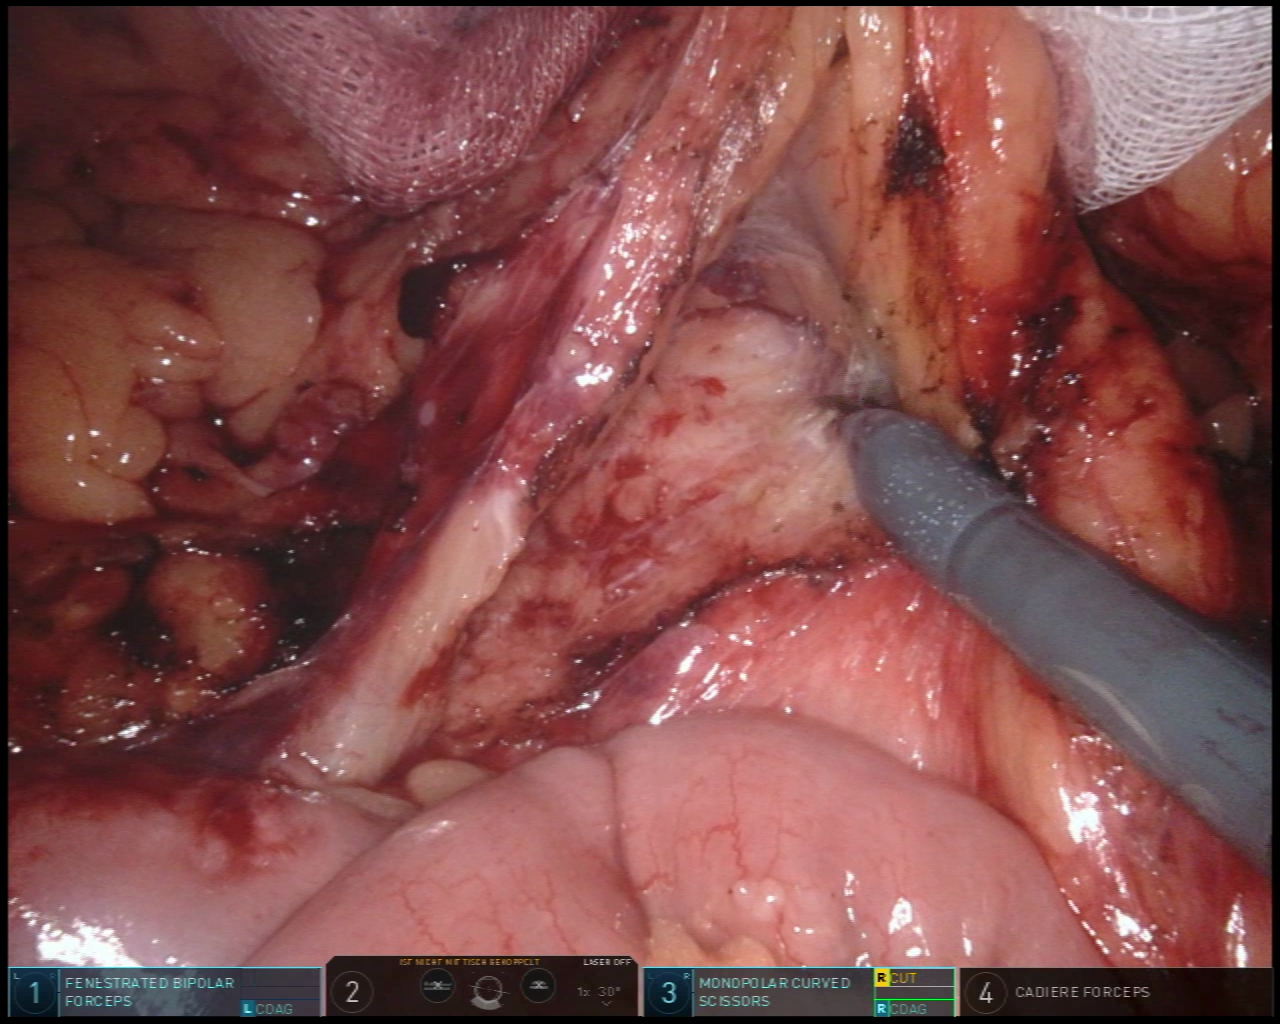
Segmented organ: small_intestine
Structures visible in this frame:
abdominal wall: no
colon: no
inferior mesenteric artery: no
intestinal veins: no
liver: no
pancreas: no
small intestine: yes
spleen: no
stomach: no
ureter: no
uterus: no
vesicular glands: no